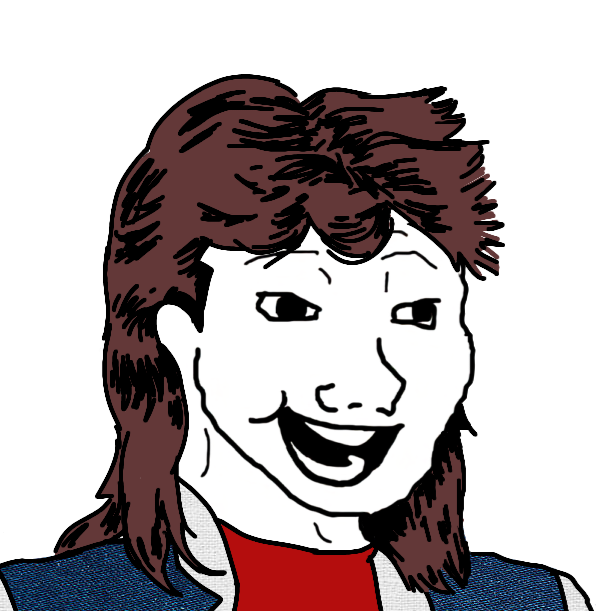
Label: 5_Bloomer